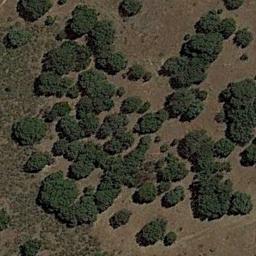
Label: chaparral